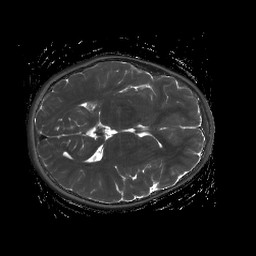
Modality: T2map
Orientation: axial
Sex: male
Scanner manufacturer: siemens
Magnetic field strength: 3 T
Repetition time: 4 s